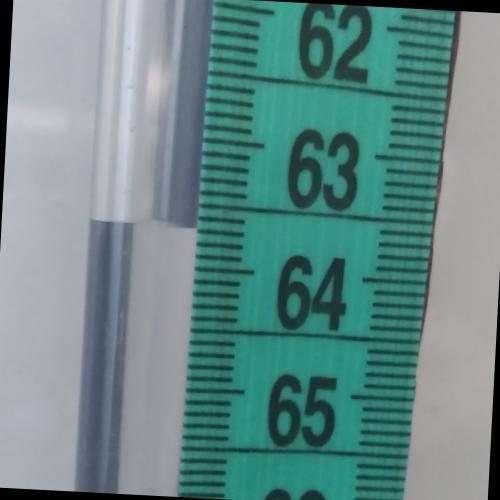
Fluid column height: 63.7 cm